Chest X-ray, PA view. Patient: 56 years old, sex M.
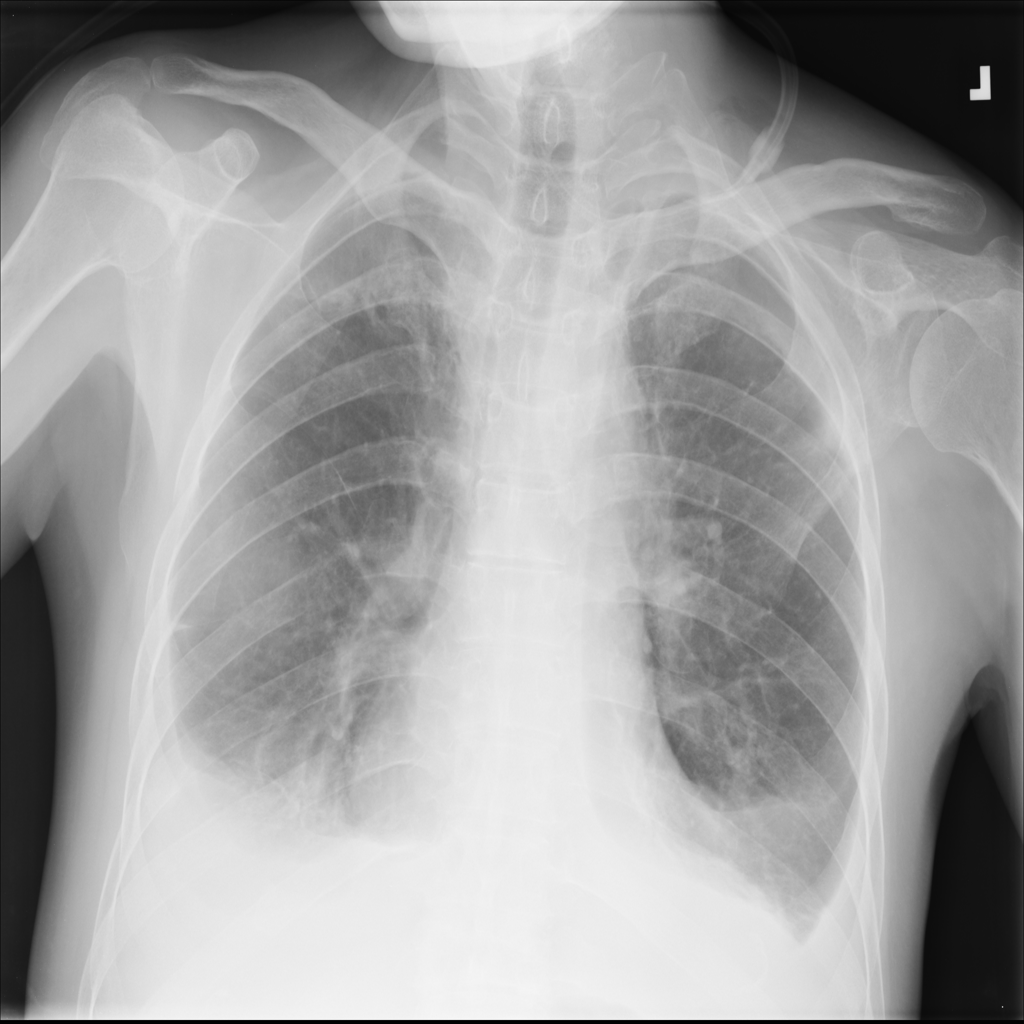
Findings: Effusion